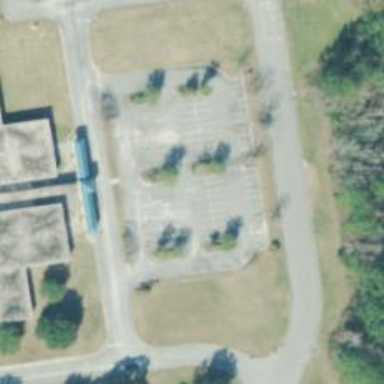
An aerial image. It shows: Parking space is available.